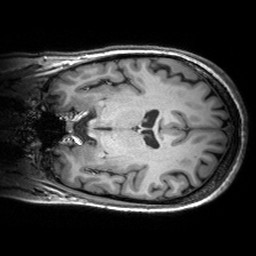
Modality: T1w
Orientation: coronal
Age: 30
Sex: female
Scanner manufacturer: siemens
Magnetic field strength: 3 T
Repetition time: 2.53 s
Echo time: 0.00299 s